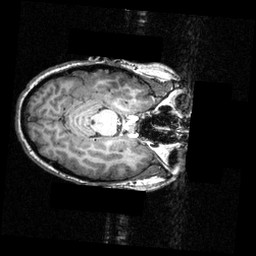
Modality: T1w
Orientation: axial
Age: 21
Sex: female
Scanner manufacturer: siemens
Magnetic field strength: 3.951 T
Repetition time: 1.5 s
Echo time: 0.00335 s